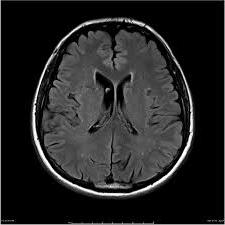
Label: notumor